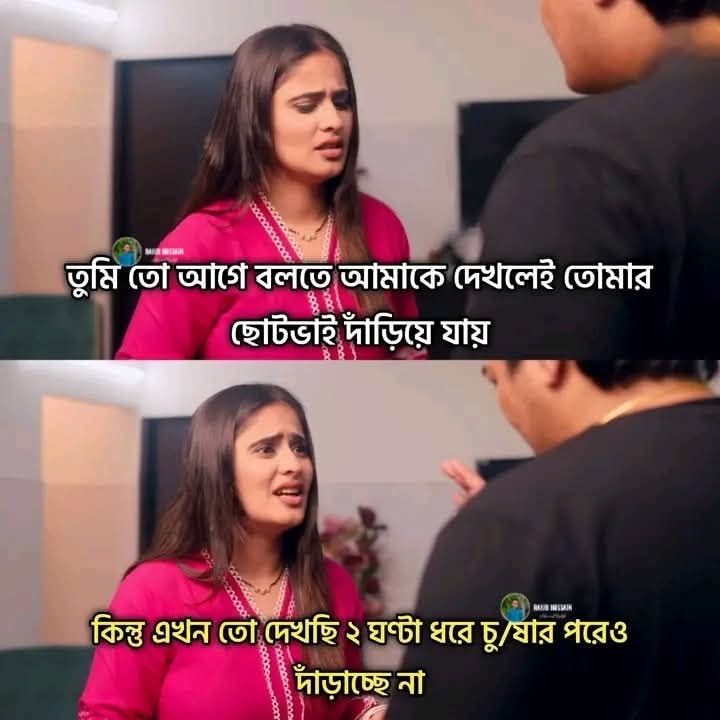
Text: তুমি তো আগে বলতে আমাকে দেখলেই তোমার ছোটভাই দাঁড়িয়ে যায়
কিন্তু এখন তো দেখছি ২ ঘণ্টা ধরে চু/ষার পরেও দাঁড়াচ্ছে না
Label: Hate
Hate category: Personal Offence
Targeted group: Society